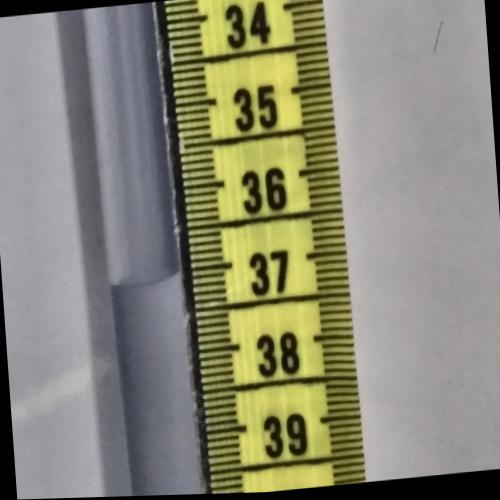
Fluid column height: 37.0 cm